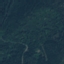
Land use / land cover class: Forest